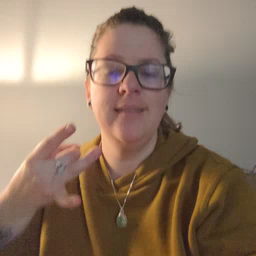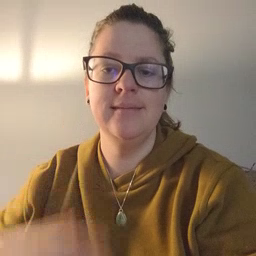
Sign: hate